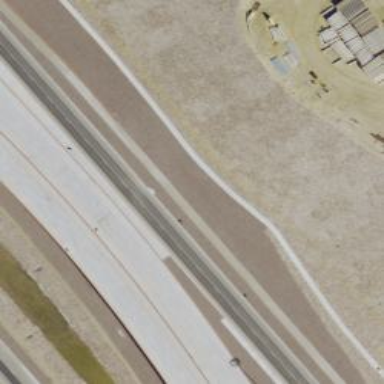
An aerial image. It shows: Motorway junction.